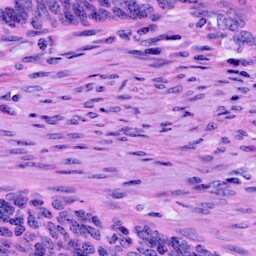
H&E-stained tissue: Cervix